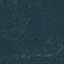
Land use / land cover: Forest